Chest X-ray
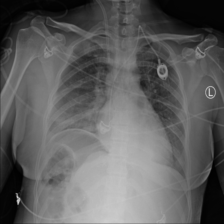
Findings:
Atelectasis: negative
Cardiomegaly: negative
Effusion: negative
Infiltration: positive
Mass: negative
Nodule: negative
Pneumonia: negative
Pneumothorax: negative
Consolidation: negative
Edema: negative
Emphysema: negative
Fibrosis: negative
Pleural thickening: negative
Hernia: negative